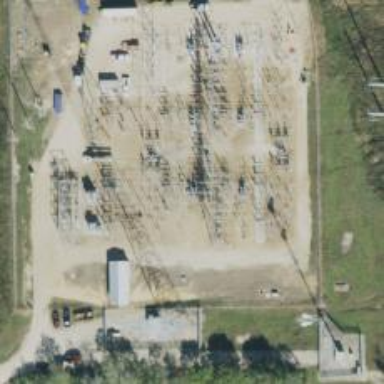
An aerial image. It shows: Switch used for power control.